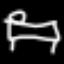
Label: bed